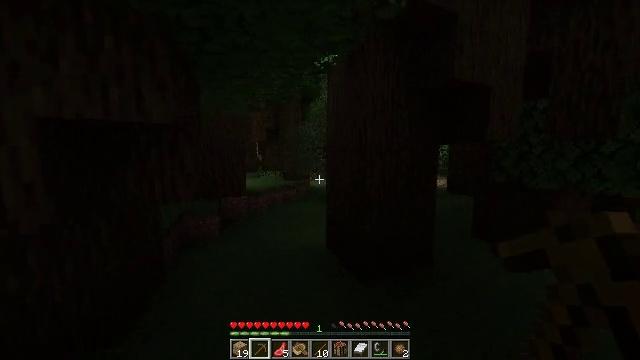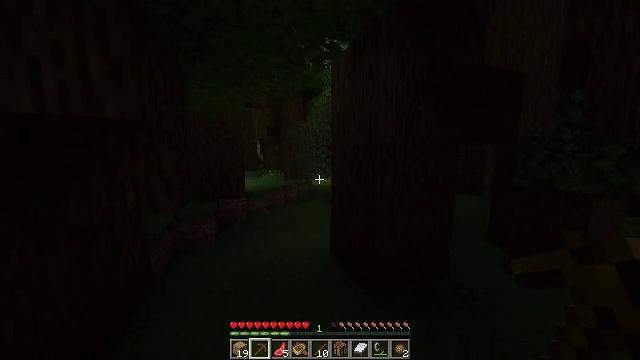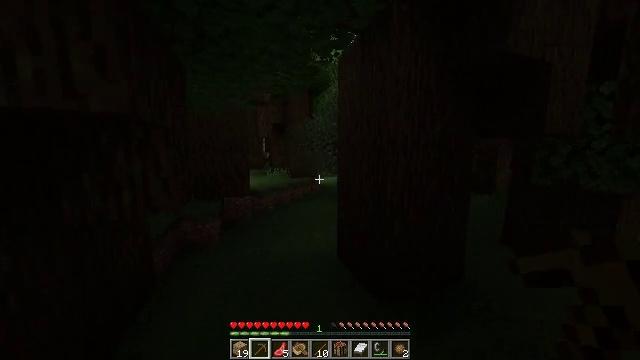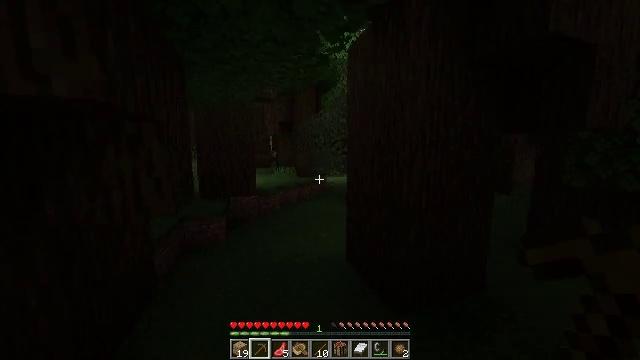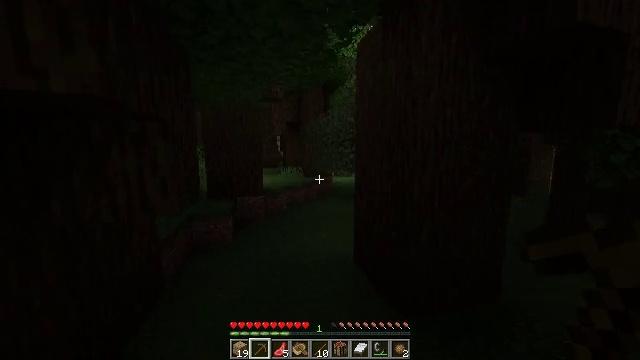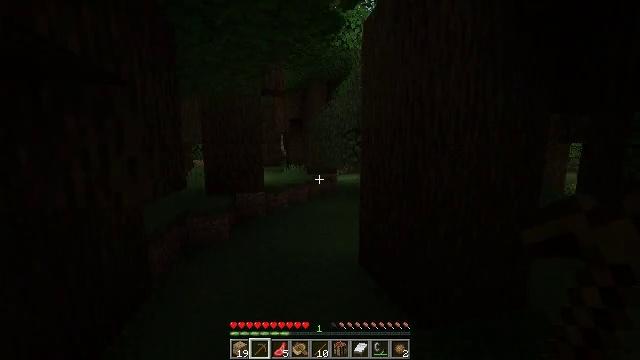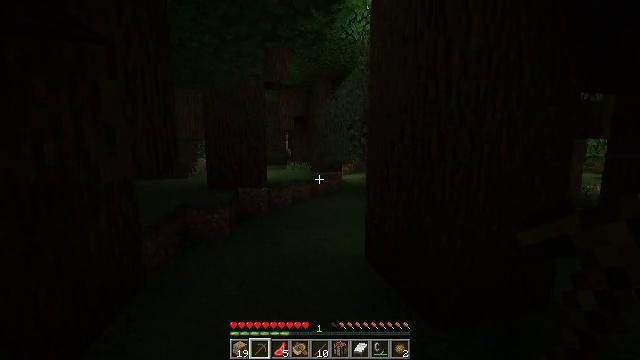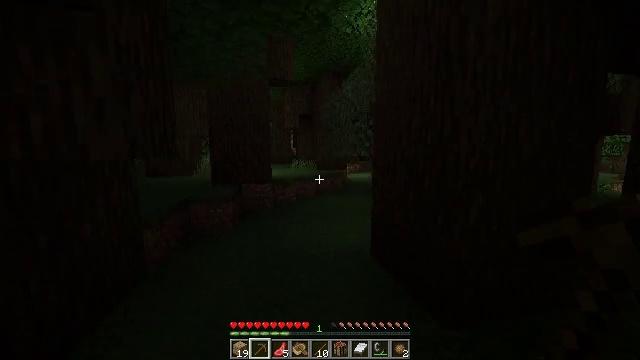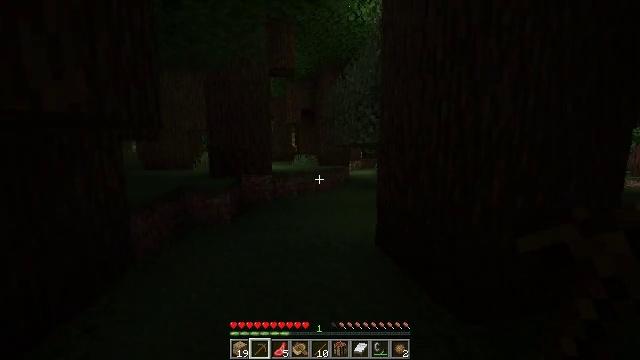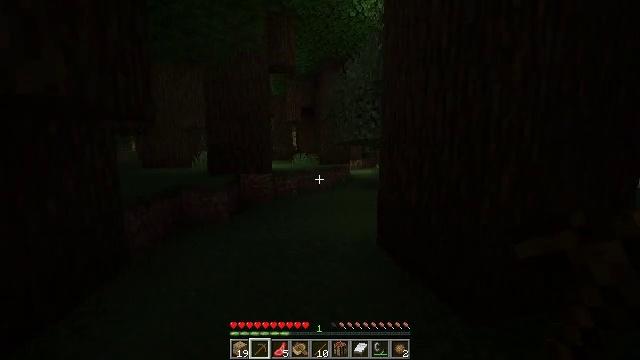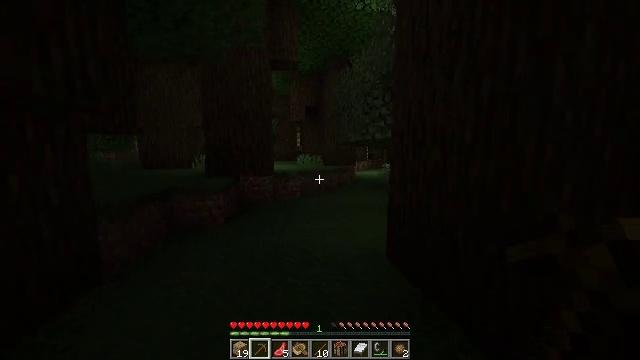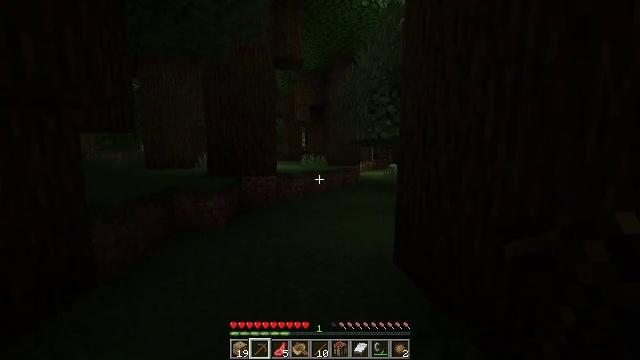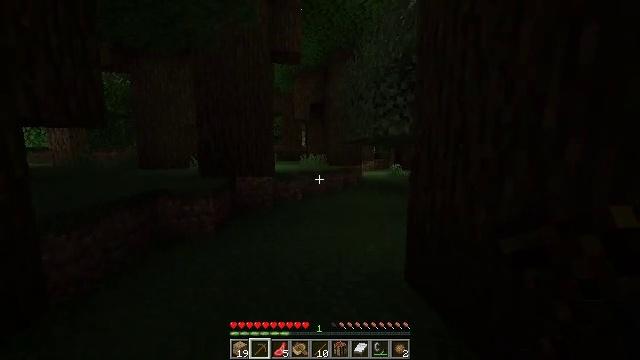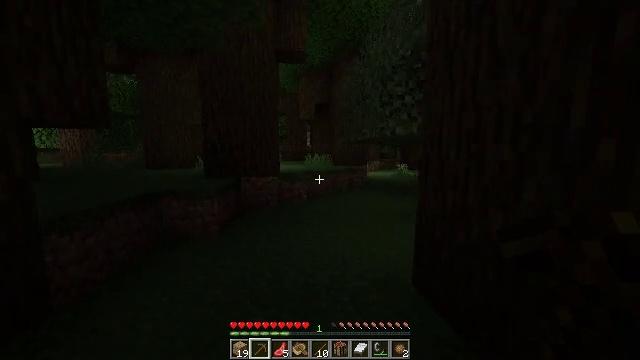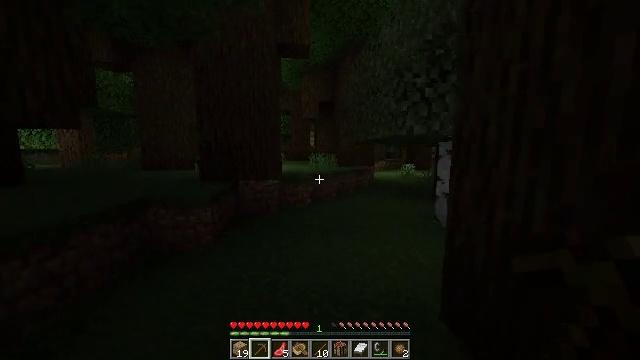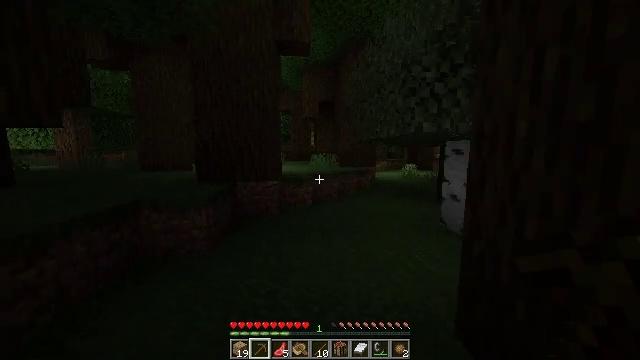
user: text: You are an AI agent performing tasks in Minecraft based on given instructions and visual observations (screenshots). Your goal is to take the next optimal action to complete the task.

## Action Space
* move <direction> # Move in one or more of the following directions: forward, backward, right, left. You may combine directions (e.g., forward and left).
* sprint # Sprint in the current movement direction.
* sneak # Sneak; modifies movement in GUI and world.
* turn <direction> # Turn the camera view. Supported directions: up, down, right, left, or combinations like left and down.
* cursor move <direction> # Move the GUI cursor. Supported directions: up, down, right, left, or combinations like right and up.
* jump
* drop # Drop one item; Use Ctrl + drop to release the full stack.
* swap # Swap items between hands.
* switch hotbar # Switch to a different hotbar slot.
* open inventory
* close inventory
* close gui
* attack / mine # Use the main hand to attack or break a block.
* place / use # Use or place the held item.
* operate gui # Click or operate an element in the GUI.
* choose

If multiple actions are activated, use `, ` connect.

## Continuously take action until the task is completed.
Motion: motion action
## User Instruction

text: Use shears to efficiently mine dark oak leaves.
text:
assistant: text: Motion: move forward
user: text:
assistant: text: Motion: move forward, turn left
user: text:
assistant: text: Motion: move forward, turn left
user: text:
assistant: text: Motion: move forward, turn left
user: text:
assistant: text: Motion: move forward, turn left
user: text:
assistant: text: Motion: move forward, turn left
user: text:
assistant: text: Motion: move forward, turn left
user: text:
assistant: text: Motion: move forward
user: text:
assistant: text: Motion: move forward
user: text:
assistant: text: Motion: move forward, turn left
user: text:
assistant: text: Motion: move forward, turn left
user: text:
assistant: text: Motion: move forward
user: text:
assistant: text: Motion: move forward, turn left
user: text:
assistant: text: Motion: move forward, turn left
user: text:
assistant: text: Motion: move forward
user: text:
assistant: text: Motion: move forward
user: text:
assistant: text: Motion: move forward
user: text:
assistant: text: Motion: move forward
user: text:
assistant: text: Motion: move forward
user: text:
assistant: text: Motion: move forward
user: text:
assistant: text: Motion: move forward
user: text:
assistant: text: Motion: move forward
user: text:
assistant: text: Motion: move forward
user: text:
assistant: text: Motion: move forward
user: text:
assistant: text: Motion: move forward
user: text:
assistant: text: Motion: move forward
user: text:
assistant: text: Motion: move forward
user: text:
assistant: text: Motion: move forward, turn left
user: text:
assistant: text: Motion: move forward, turn left
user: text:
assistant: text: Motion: move forward